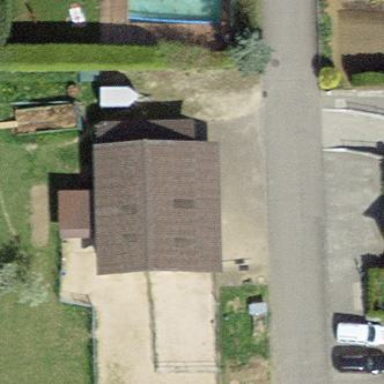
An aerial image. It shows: Stable building.